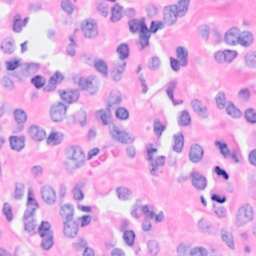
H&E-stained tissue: Breast